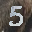
Label: 5